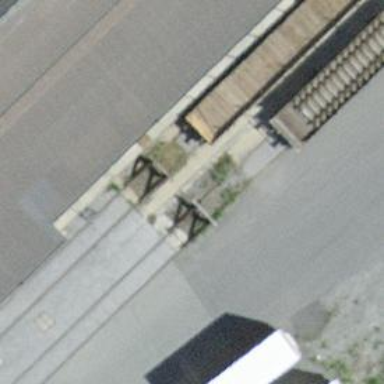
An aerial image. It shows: Unused railway yard.